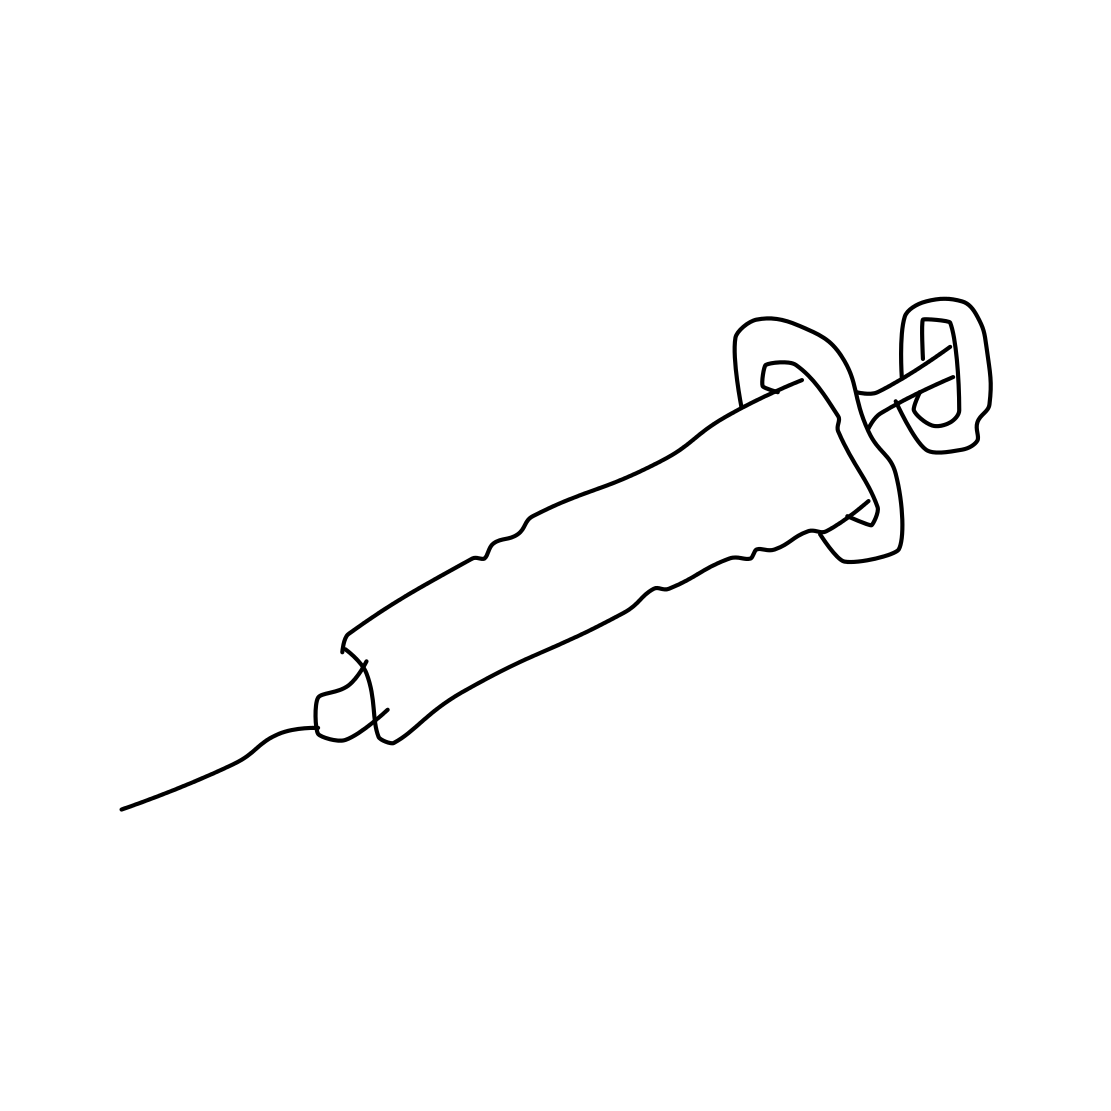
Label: syringe